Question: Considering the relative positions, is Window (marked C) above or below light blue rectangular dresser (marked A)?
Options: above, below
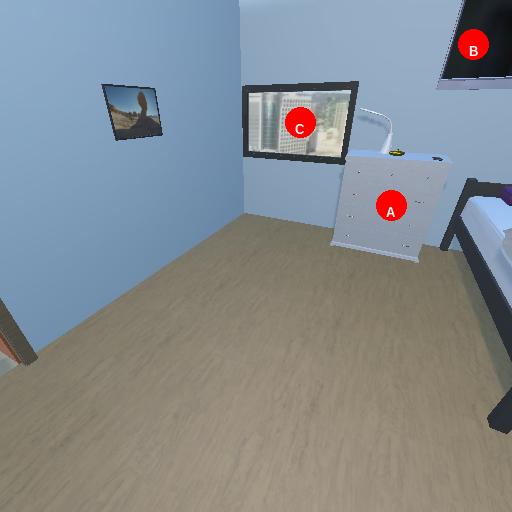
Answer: above